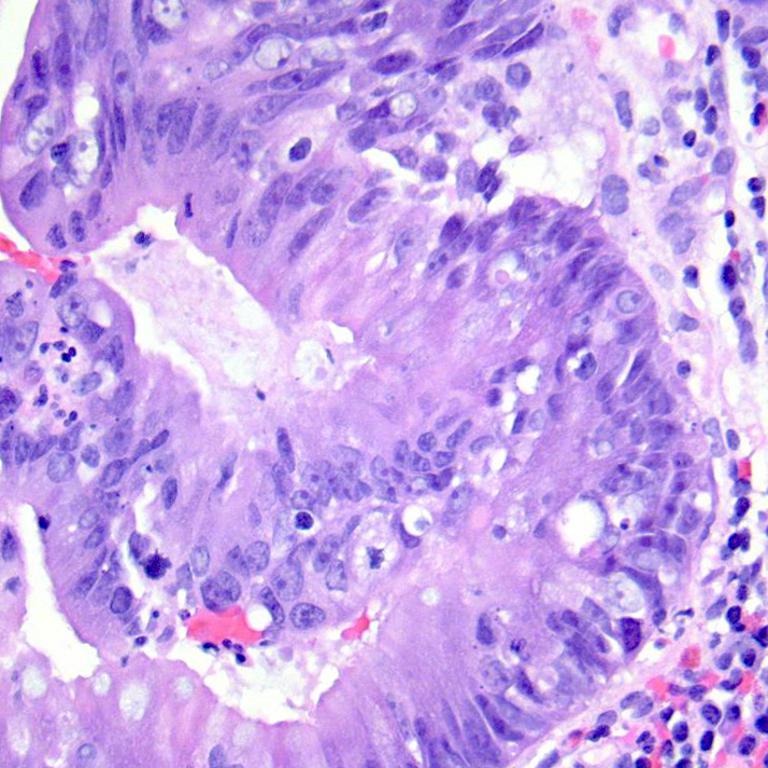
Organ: colon
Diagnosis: adenocarcinomas